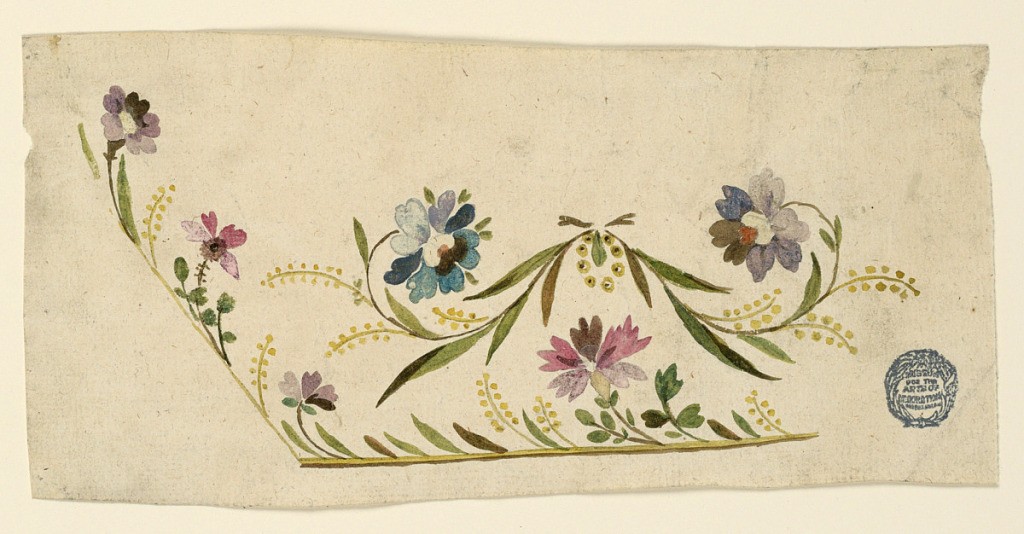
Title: Design for the Embroidery of a Man's Waistcoat
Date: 1780–1790
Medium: Brush and watercolor on paper
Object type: Drawing
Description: Lower left section of a waistcoat. Flowers and leaves along the border. Two single sprays of flowers forming a symmetrical motif.